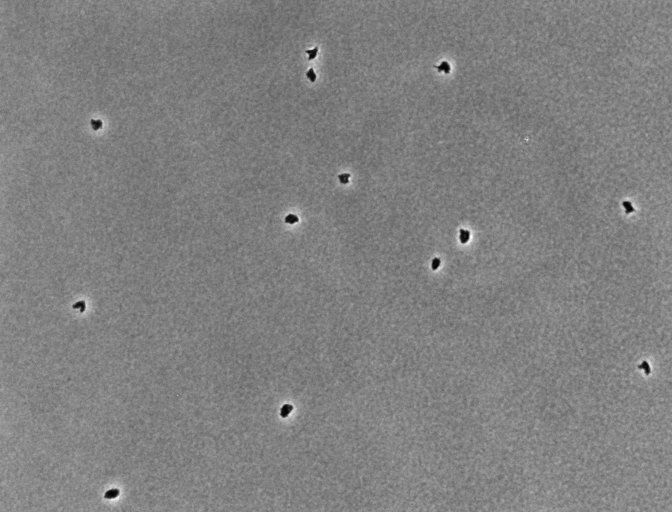
Phase contrast microscopy, 20x objective, 5 h incubation